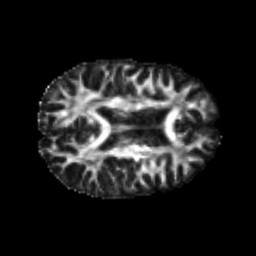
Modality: FA
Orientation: axial
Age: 20
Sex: female
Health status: healthy
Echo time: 0.074 s